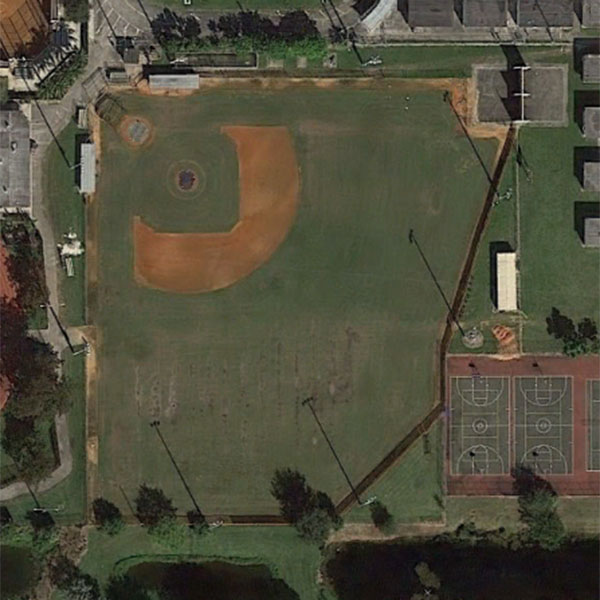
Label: BaseballField